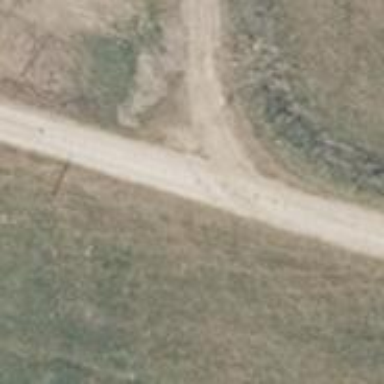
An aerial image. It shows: Unclassified road.